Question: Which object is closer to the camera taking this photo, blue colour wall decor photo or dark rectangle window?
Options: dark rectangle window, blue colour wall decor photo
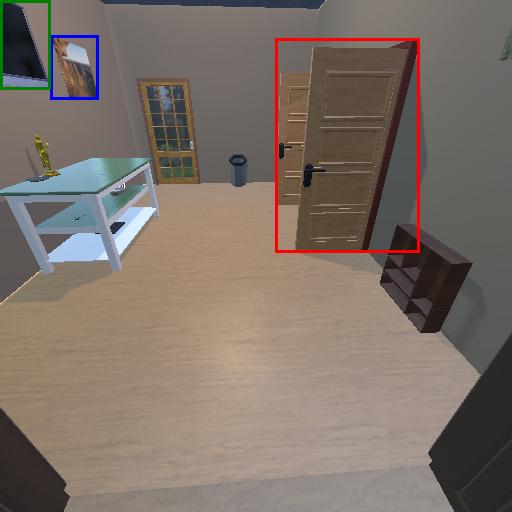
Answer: dark rectangle window